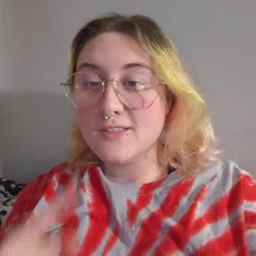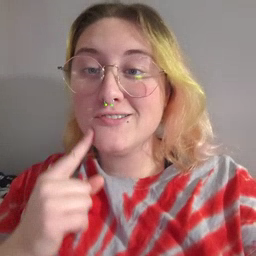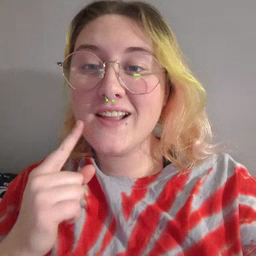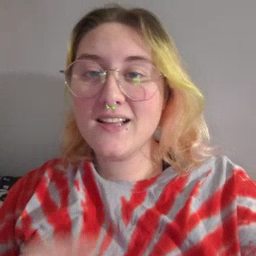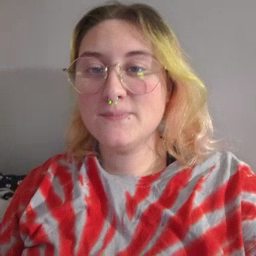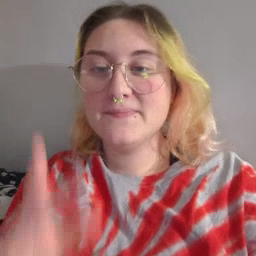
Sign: chin